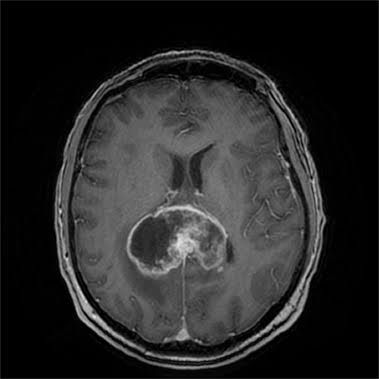
Label: glioma